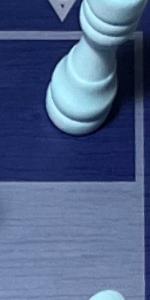
Label: Empty